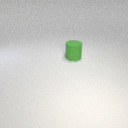
large green rubber cylinder